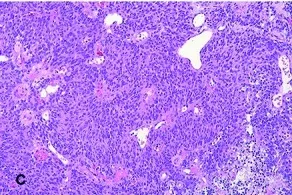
C: H & E staining shows a cellular compact tumor with uniform cells displaying round to ovoid nuclei. X 200).
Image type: pathology (h&e)